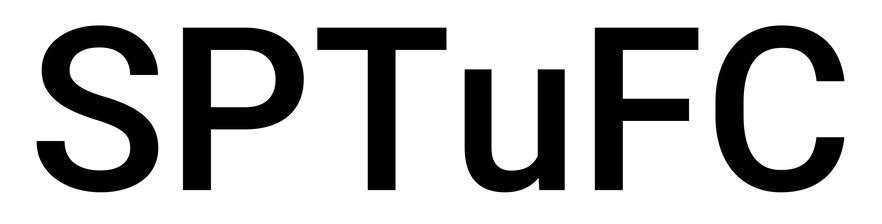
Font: Roboto_Medium